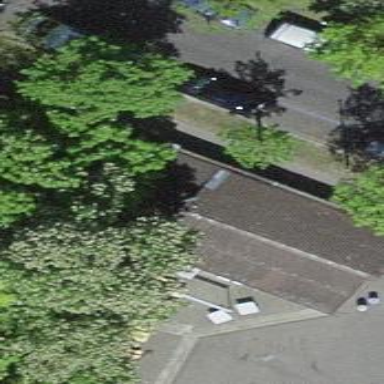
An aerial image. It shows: Shed building.